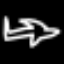
Label: airplane